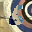
Label: 6